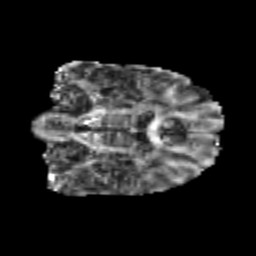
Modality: FA
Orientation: coronal
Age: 24
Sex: female
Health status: healthy
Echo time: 0.074 s